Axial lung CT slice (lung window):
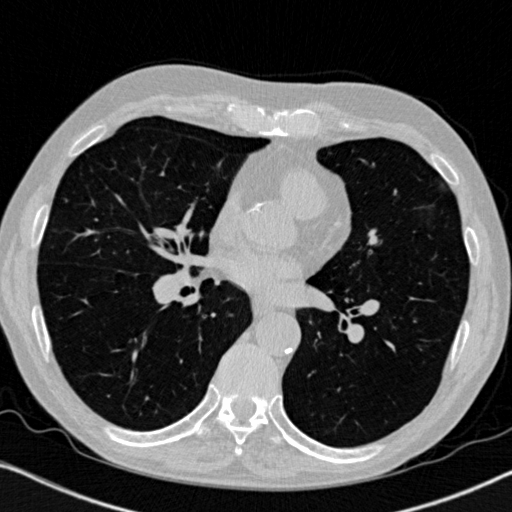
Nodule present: no